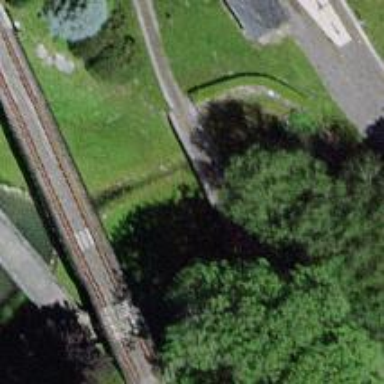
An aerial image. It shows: Miniature railway bridge.